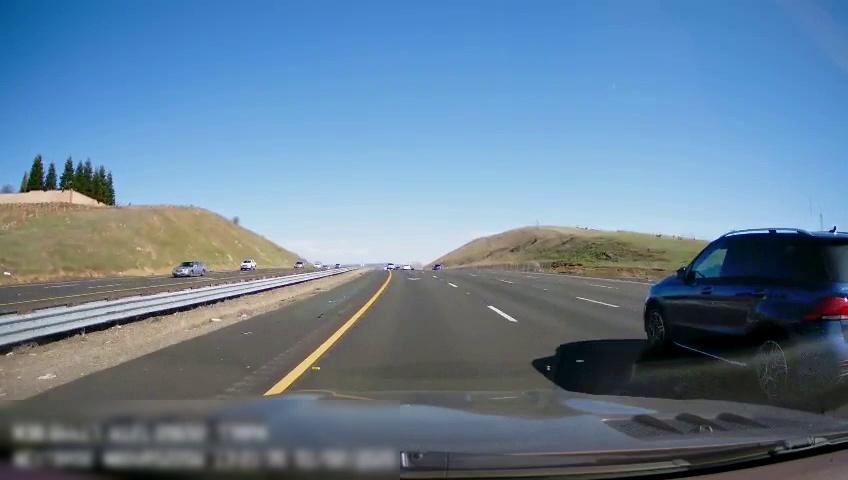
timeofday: Day
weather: Sunny
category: Drivable Space
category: Drivable Space
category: Vehicles | SUV
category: Vehicles | Car
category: Vehicles | SUV
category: Lanes | Current Lane
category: Lanes | Current Lane
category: Lanes | Alternate Lane
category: Lanes | Alternate Lane
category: Lanes | Alternate Lane
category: Lanes | Opposite Lane
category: Lanes | Opposite Lane
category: Lanes | Opposite Lane